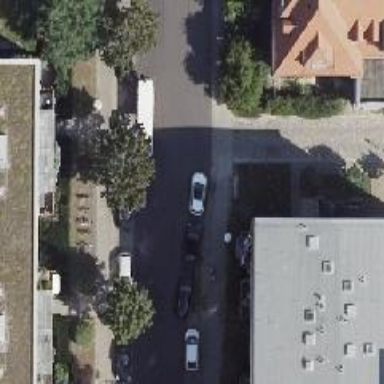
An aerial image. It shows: Living street.